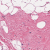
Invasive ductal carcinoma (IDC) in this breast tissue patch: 0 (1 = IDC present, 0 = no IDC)